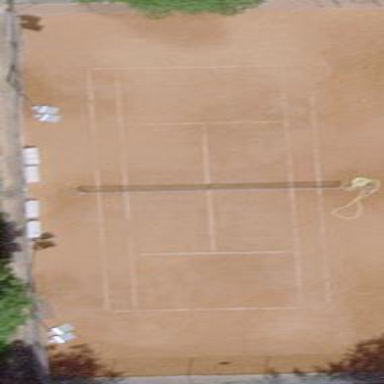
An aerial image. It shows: Clay tennis court pitch.